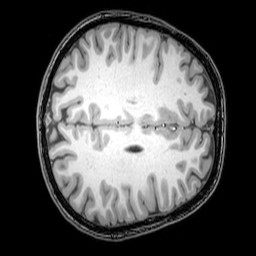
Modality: T1w
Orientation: axial
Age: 24
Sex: female
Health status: healthy
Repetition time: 0.081 s
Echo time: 0.037 s